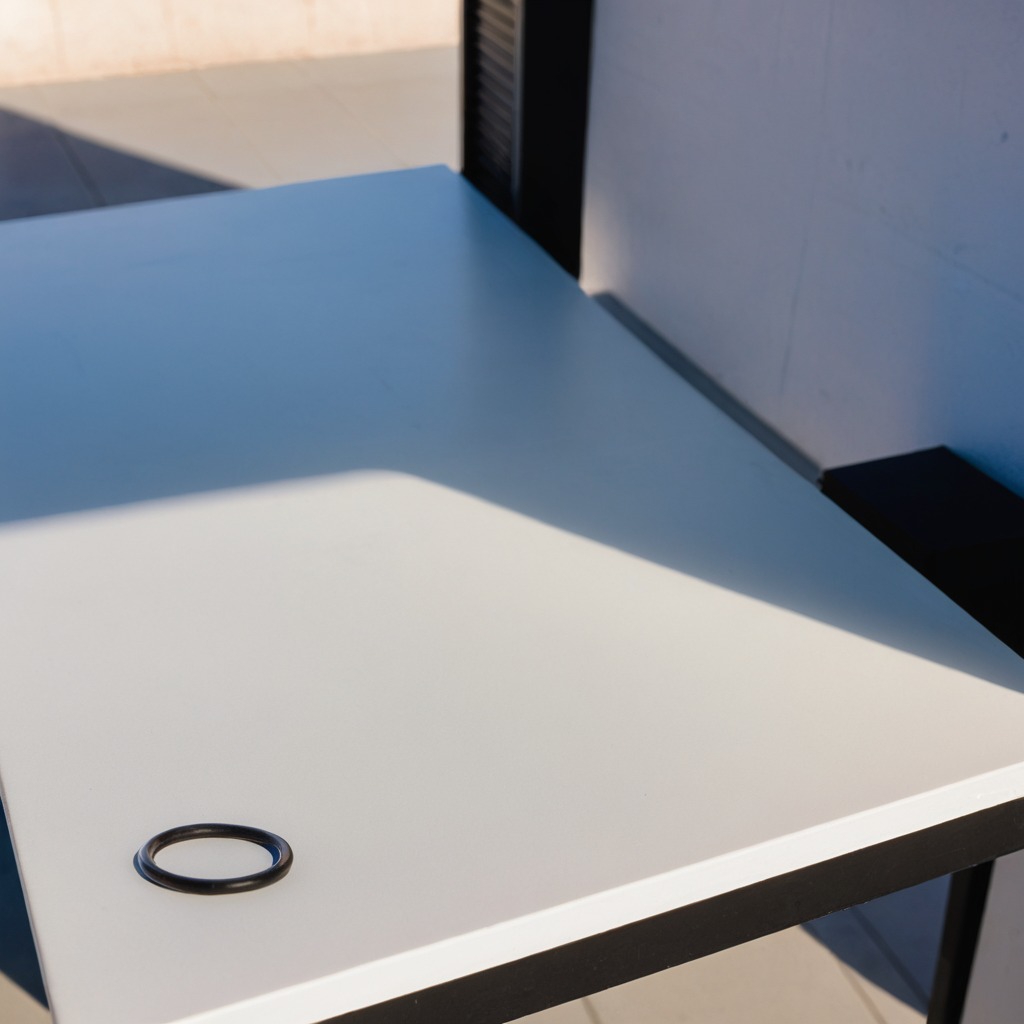
A rubber O-ring lying on the table.